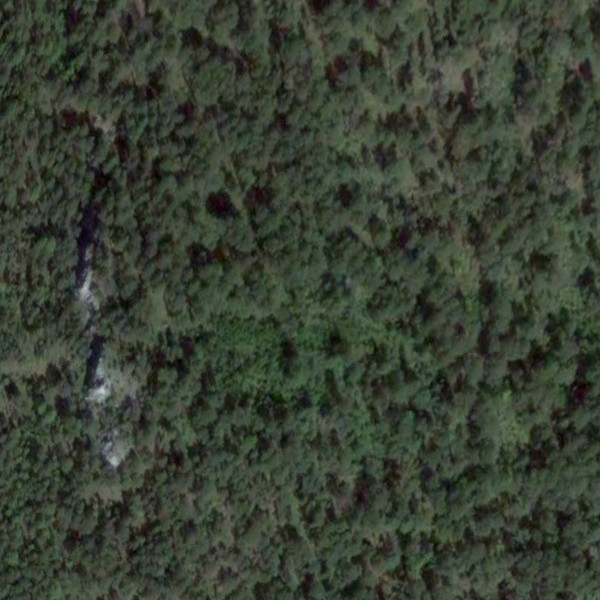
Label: Forest